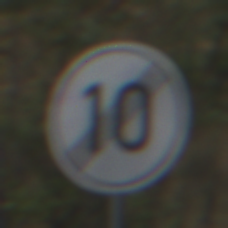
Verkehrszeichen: EndeGeschwindigkeit10
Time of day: Midday
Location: Outdoor (Nature)
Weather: PartlyCloudy
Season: Autumn
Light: Natural